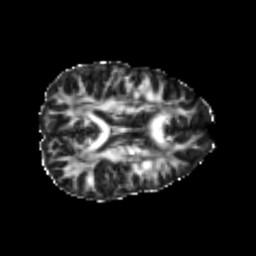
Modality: FA
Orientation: axial
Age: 22
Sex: female
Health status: healthy
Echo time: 0.074 s